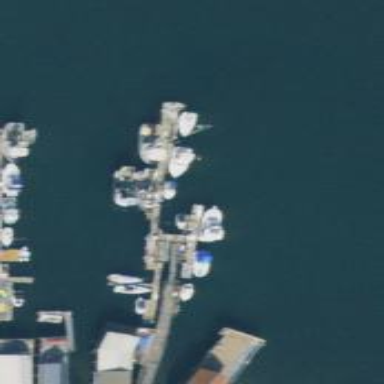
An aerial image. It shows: Man-made pier.